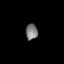
Tissue: lung
Cell type: Epithelial cells
Senescence score: 0.2154
Nuclear area (px): 185
Mean DAPI intensity: 122.465